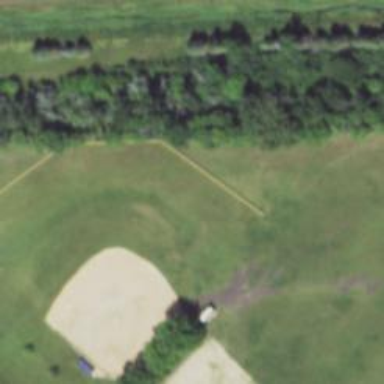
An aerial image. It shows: Baseball pitch for leisure and sports activities.